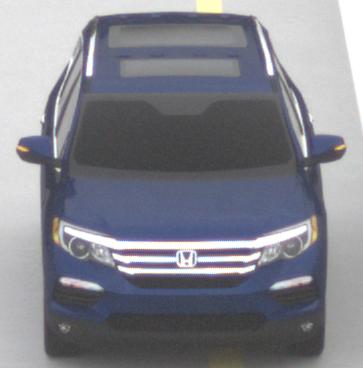
Make: Honda
Model: Pilot
Detailed model: 3
Model produced from: 2015
Model produced until: 2022
Doors: 5
Color: blue
Road condition: dry road
Daytime: morning or afternoon
Contrast: low contrast